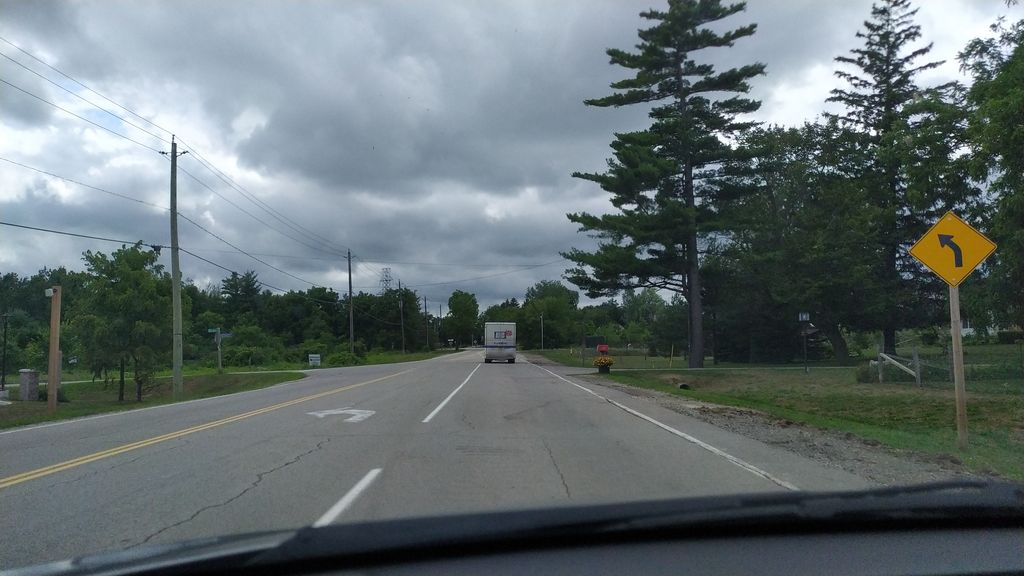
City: kitchener-waterloo